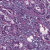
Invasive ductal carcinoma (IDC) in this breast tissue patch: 1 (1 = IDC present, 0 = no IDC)